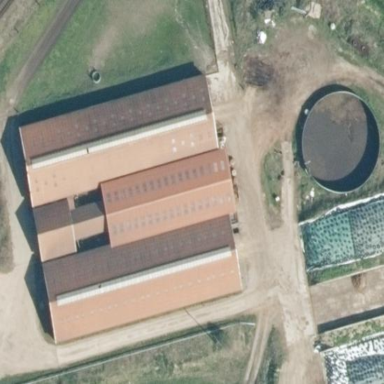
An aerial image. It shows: Farmyard area.